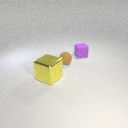
large yellow metal cube to the left of small purple rubber cube